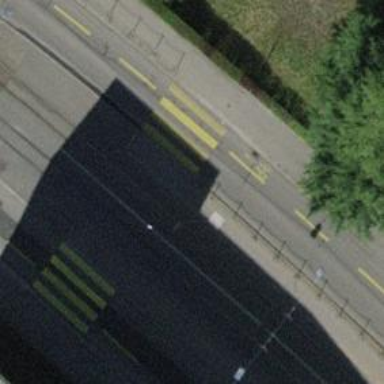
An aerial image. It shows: Tram stop with public transport stop position for trams.